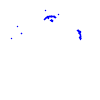
Particle: proton